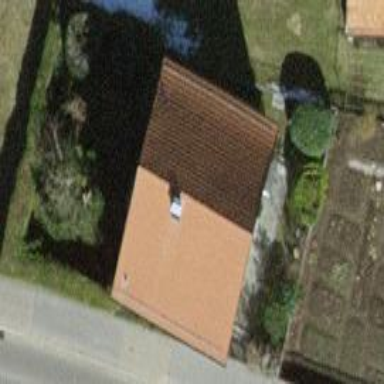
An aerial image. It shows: Simple and straightforward house.